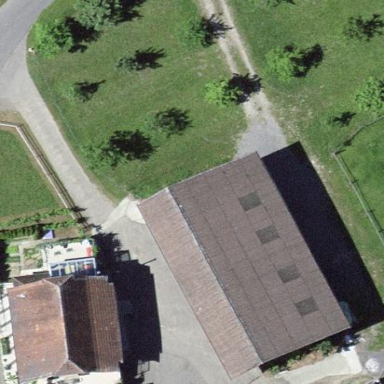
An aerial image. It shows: Shed.